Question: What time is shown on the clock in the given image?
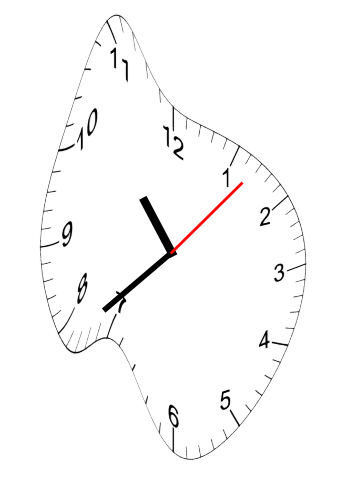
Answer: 10:38:07